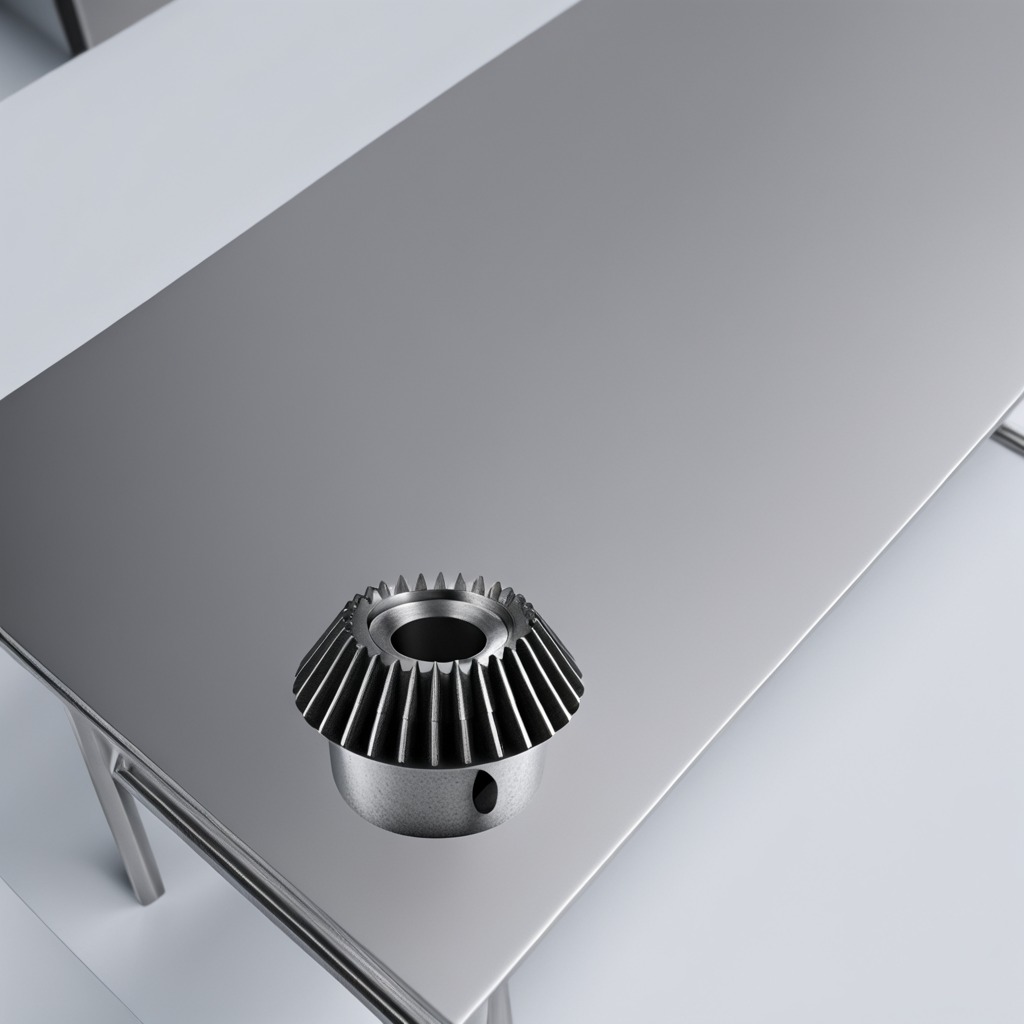
A steel gear with teeth is lying on the stainless steel table in a high-end prototyping lab.